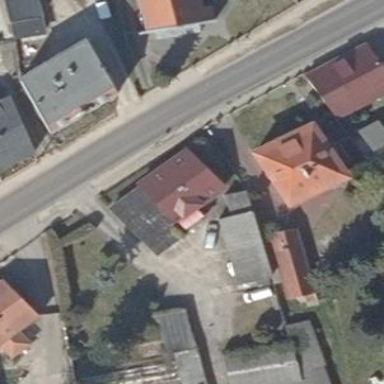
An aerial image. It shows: Simple and straightforward house.